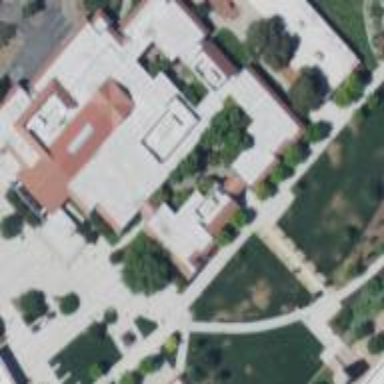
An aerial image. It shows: College building.